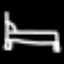
Label: bed